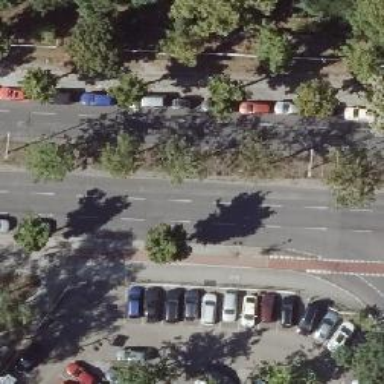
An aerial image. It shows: Secondary road with asphalt surface and parallel on-street parking lane on the right. There is cycle track on the right side of the road.